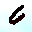
Label: 6